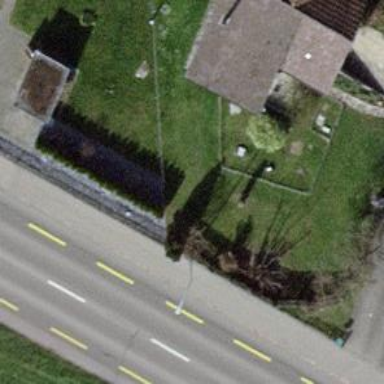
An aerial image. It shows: Hedge barrier.